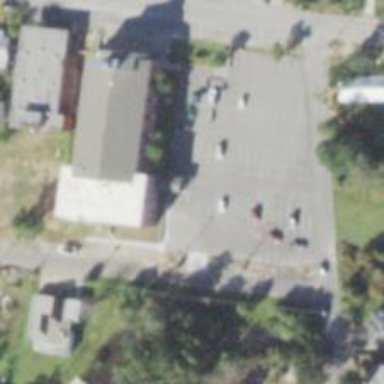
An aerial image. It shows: Parking space.